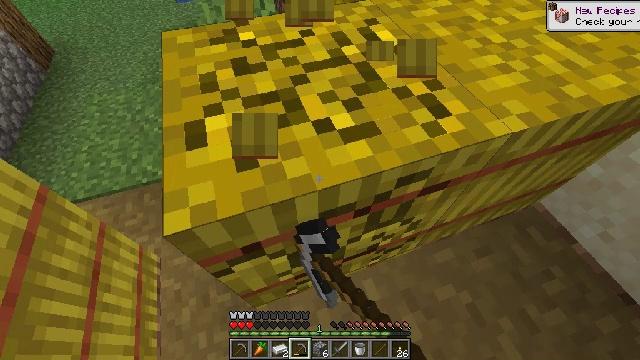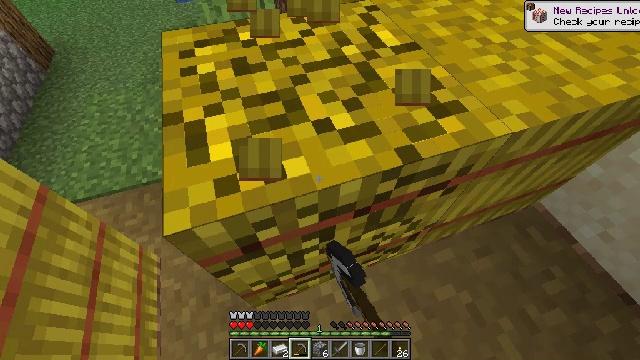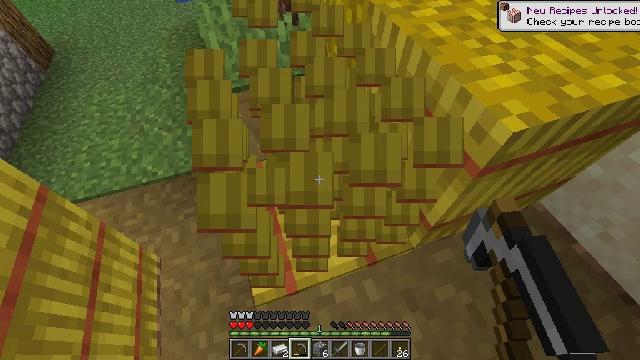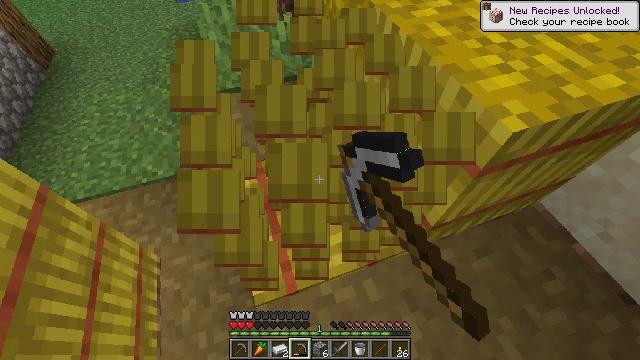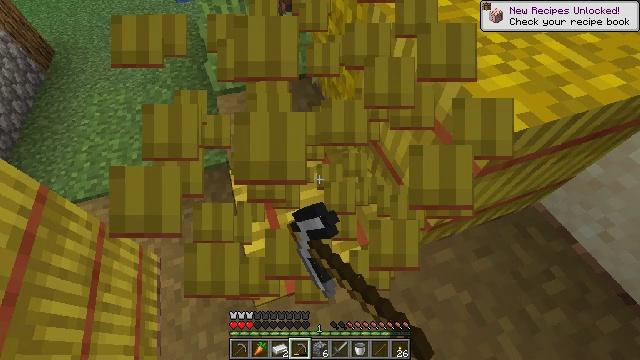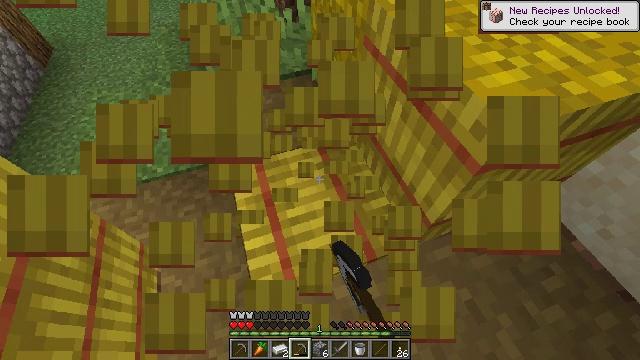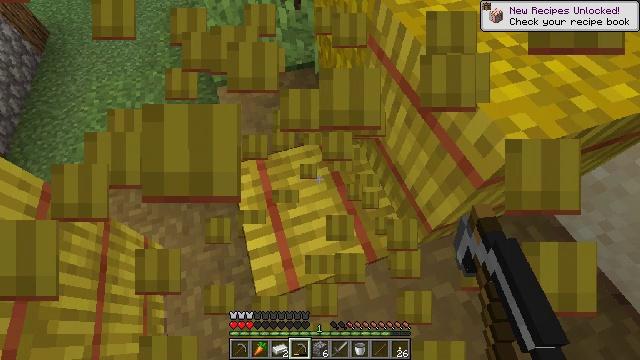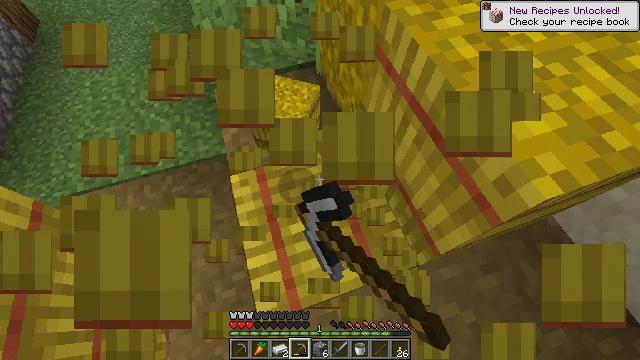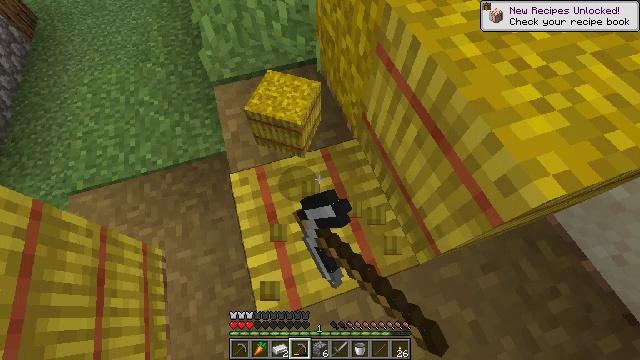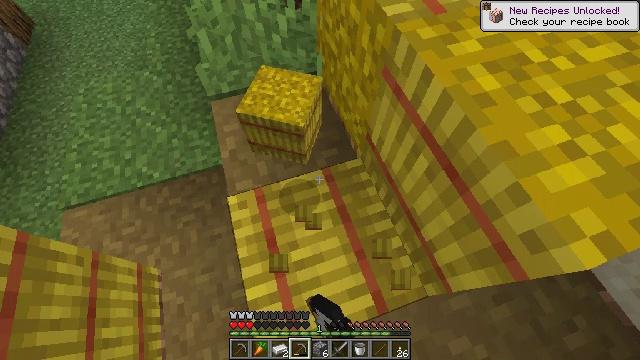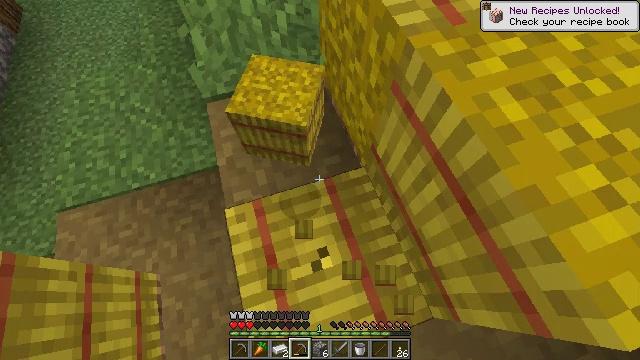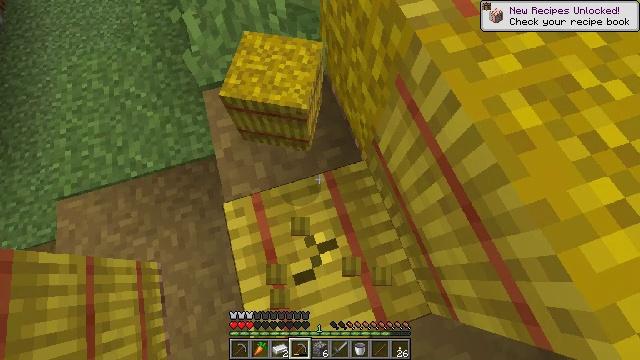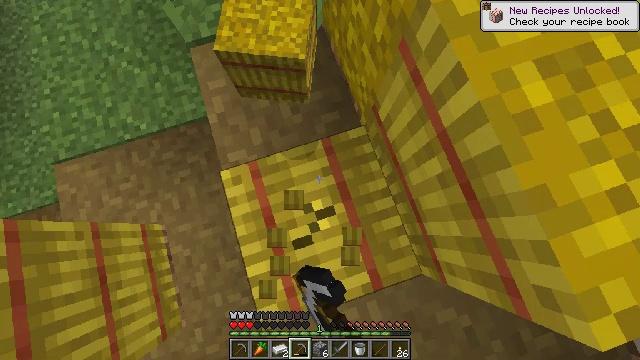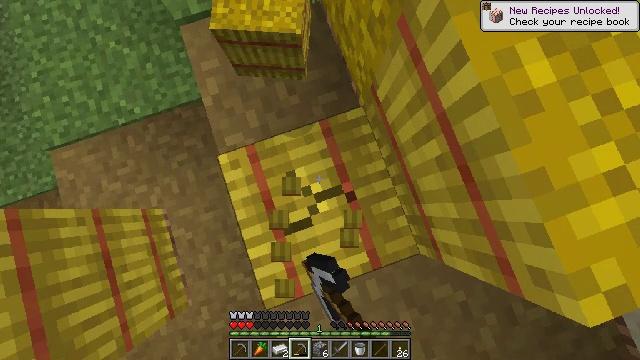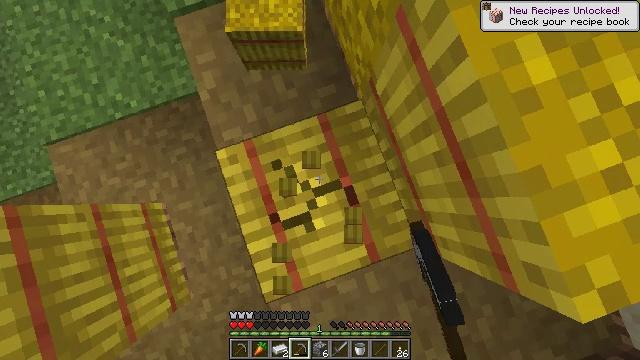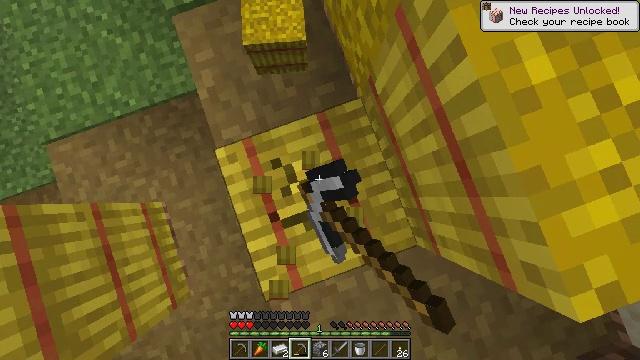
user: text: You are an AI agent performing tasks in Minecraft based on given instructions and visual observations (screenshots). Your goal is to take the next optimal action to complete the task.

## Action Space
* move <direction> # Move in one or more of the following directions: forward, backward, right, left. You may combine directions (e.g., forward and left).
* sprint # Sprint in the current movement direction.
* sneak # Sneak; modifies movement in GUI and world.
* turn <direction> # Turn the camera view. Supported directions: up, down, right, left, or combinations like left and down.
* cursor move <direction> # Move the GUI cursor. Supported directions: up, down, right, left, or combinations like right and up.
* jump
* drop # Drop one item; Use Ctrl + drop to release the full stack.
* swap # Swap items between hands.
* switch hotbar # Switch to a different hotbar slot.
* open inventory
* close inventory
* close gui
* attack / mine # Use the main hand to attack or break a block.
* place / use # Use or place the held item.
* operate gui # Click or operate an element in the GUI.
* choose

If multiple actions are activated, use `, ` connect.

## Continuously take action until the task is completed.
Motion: motion action
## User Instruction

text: Collect a hay block for crafting.
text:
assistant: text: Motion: attack / mine
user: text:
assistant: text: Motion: attack / mine
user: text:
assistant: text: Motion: attack / mine
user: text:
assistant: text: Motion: attack / mine
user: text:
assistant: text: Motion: attack / mine
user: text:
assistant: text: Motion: move forward, turn down, attack / mine
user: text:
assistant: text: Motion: move forward, turn down, attack / mine
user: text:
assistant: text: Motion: move forward, attack / mine
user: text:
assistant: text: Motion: move forward, attack / mine
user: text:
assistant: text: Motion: turn down, attack / mine
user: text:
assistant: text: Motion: turn down, attack / mine
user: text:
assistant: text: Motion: turn down, attack / mine
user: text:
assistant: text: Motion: turn right and down, attack / mine
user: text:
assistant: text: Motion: turn down, attack / mine
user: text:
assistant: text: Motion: attack / mine
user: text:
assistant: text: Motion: attack / mine
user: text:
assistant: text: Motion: turn down, attack / mine
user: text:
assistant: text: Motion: turn down, attack / mine
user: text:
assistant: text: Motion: turn down, attack / mine
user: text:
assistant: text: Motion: attack / mine
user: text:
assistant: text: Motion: attack / mine
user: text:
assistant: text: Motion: attack / mine
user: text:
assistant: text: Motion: attack / mine
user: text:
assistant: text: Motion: turn right, attack / mine
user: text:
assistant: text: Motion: turn right, attack / mine
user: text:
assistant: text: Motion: turn right and up, attack / mine
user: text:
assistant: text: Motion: turn right and up, attack / mine
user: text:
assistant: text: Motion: move forward, turn right and up, attack / mine
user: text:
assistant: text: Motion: move forward, turn right and up, attack / mine
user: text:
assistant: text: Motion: move forward, turn right and up, attack / mine